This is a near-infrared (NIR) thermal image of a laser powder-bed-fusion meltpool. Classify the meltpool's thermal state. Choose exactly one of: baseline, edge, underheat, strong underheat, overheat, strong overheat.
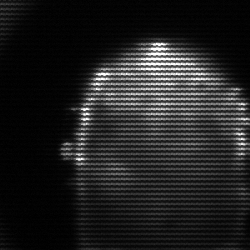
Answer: baseline